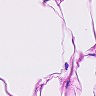
Metastatic tissue present: no